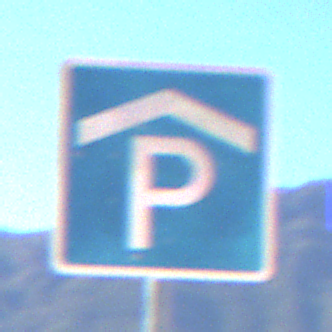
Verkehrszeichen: Parkhaus
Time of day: MorningAfternoon
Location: Outdoor (RoadRail)
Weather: Clear
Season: NotSpecified
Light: Natural